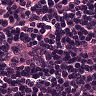
Metastatic tissue present: no